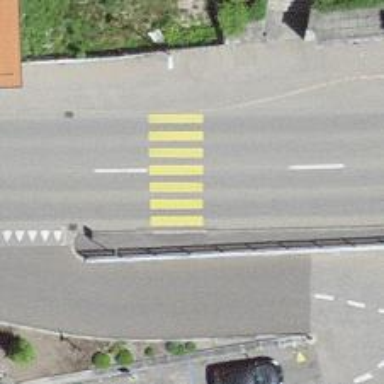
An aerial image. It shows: Zebra crossing on the road.